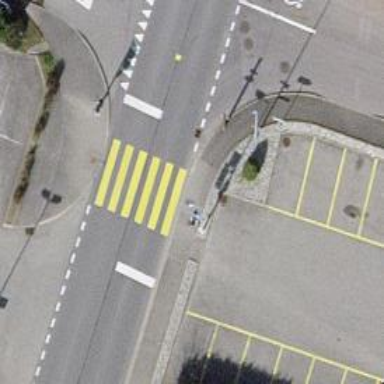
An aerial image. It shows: Zebra crossing on the road.